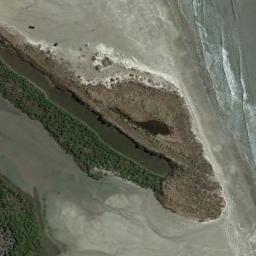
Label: wetland